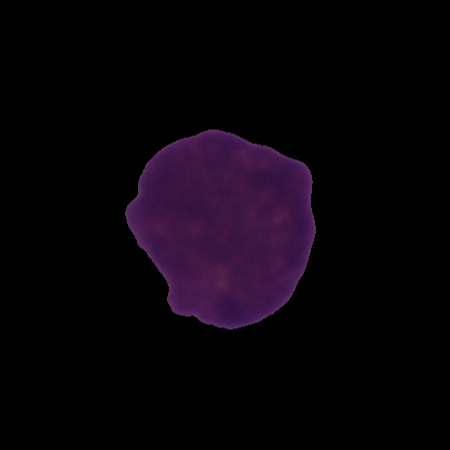
Label: cancer